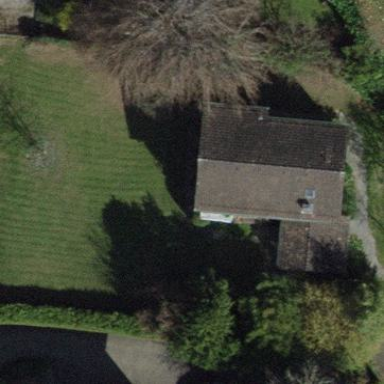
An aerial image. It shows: The building has gabled roof.